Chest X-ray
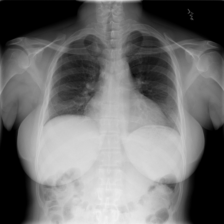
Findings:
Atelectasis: negative
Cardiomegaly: positive
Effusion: negative
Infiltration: negative
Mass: negative
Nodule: negative
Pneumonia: negative
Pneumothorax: negative
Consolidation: negative
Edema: negative
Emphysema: negative
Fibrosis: negative
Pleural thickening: negative
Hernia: negative